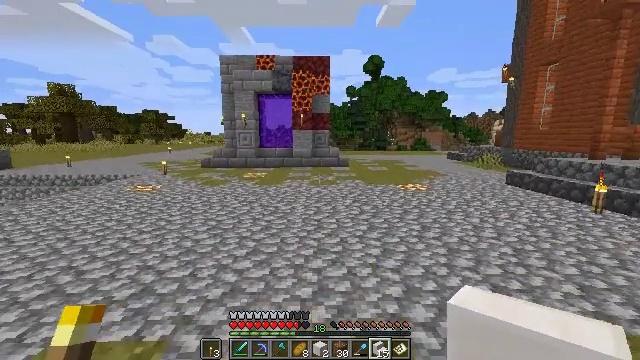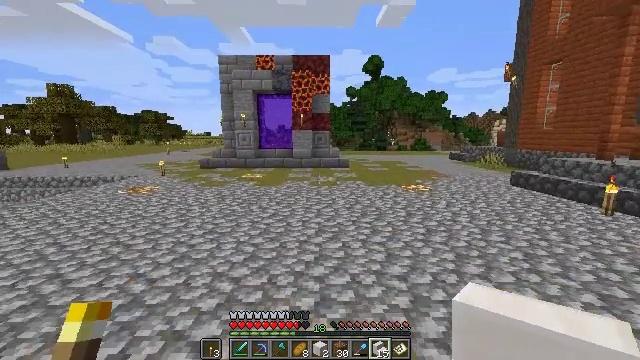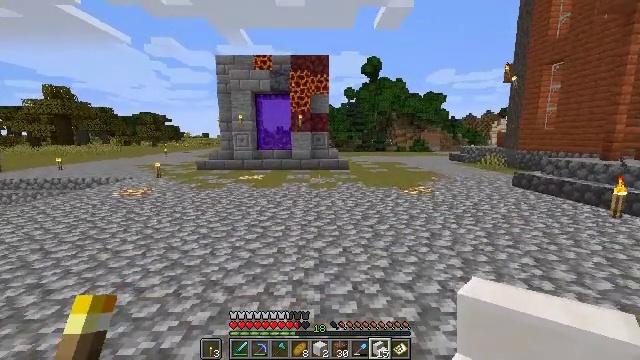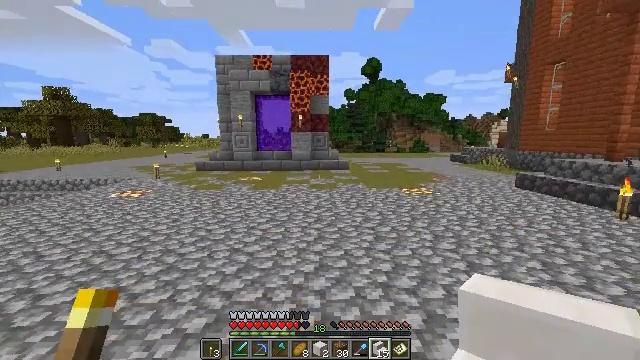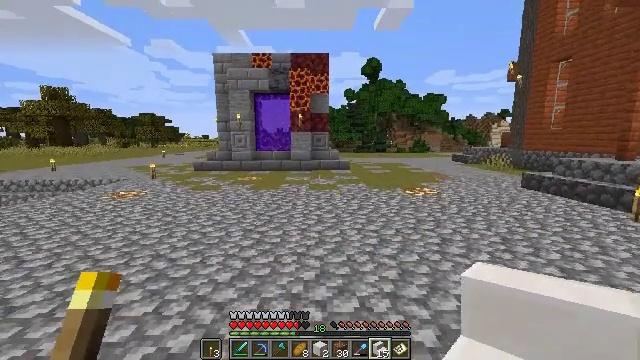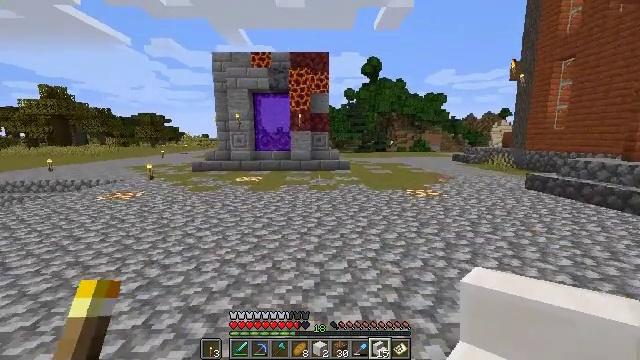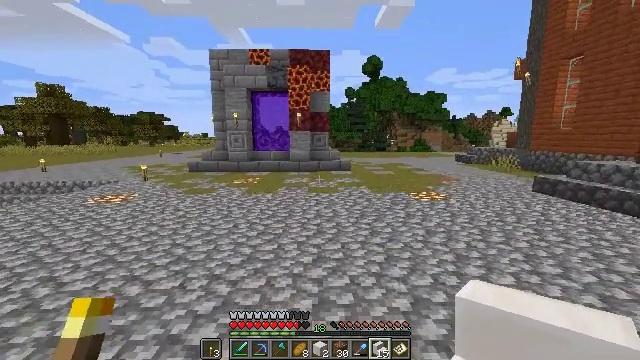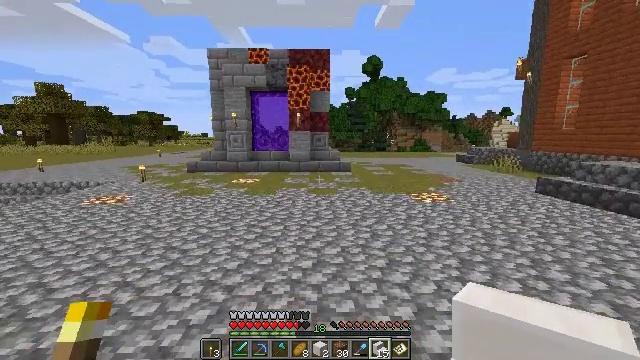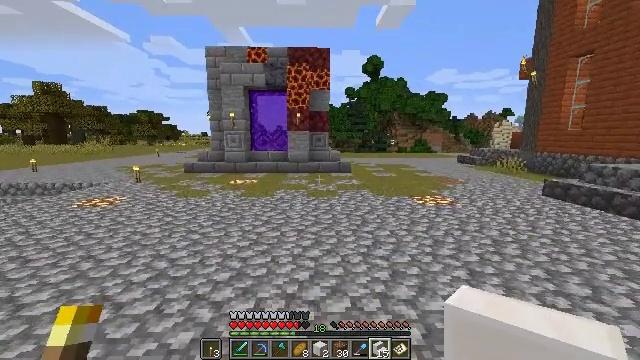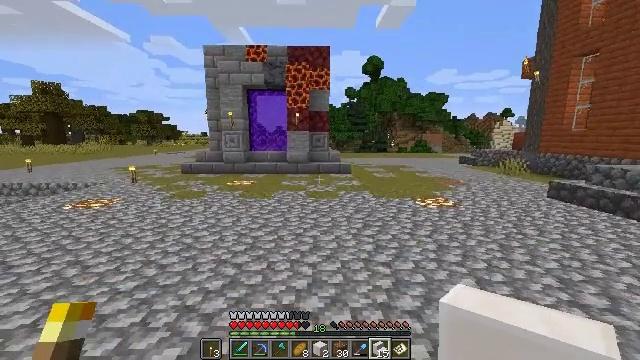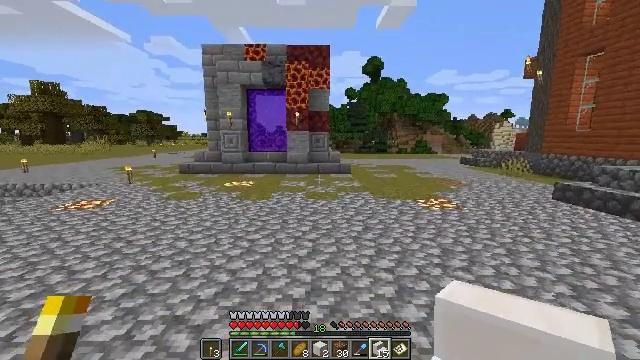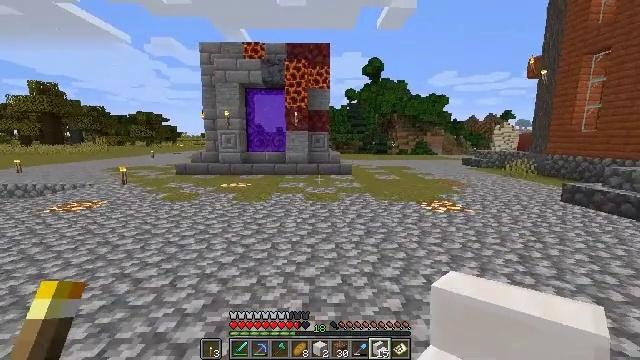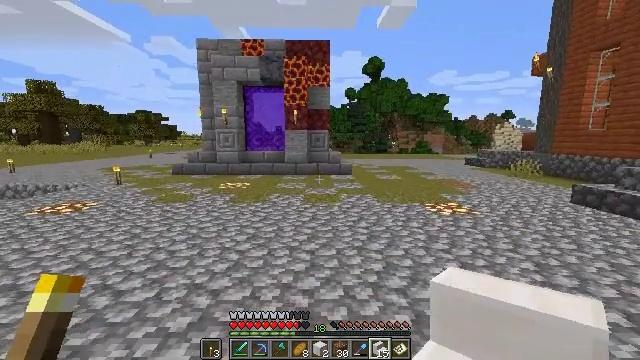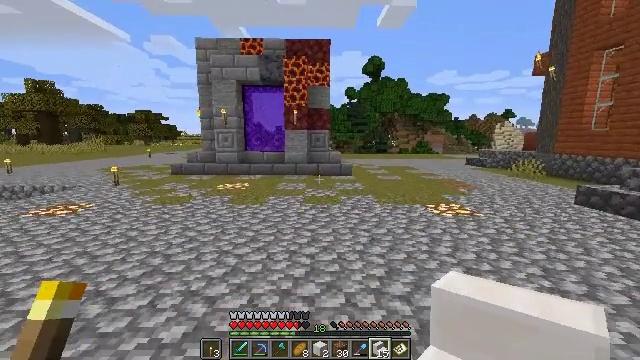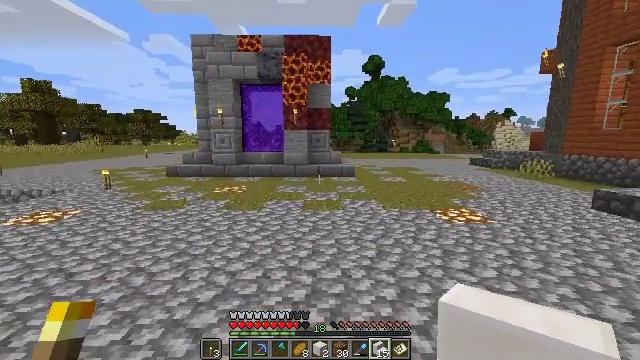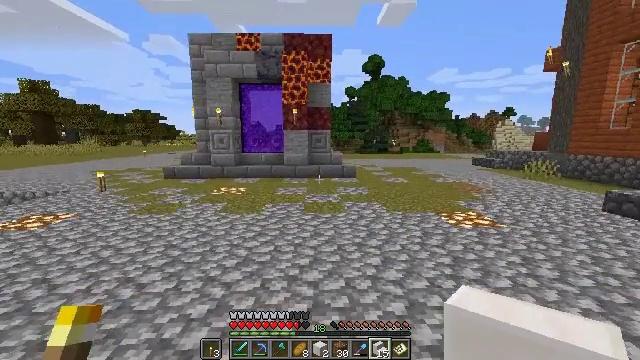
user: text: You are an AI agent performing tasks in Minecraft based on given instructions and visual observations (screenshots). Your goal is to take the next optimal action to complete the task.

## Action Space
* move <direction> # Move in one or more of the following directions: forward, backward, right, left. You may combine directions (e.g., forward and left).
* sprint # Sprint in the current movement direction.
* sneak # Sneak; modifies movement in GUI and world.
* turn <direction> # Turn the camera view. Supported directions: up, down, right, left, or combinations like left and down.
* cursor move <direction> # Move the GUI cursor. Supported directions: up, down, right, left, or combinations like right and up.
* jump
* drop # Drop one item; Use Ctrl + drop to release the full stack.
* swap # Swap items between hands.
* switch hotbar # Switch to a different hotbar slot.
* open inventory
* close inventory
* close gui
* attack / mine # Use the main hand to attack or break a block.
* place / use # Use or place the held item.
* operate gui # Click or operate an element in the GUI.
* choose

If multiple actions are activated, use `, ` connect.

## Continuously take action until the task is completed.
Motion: motion action
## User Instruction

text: Mine quartz stairs to recycle them.
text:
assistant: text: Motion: move forward
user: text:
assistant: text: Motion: move forward
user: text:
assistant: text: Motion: move forward
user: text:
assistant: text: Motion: move forward
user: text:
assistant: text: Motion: move forward
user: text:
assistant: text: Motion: move forward
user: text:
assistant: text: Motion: move forward
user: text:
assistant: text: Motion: move forward
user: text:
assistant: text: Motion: move forward
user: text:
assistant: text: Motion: move forward
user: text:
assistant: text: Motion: move forward
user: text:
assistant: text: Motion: move forward
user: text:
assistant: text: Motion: move forward
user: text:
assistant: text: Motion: move forward
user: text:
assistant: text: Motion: move forward
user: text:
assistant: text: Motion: move forward
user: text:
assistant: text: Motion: move forward, turn left
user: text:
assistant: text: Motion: move forward, turn left
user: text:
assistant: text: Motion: move forward, turn left
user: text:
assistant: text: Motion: move forward, turn left and down
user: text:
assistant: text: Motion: move forward, turn left
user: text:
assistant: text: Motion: no_op
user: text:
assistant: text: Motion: no_op
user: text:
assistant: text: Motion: no_op
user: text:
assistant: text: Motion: move back
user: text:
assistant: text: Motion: move back, turn right and up
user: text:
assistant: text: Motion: move back, turn left and up
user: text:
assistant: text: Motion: move back, turn left and up
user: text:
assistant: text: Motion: move back, turn up
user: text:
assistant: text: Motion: move back, turn left and up